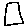
Label: square